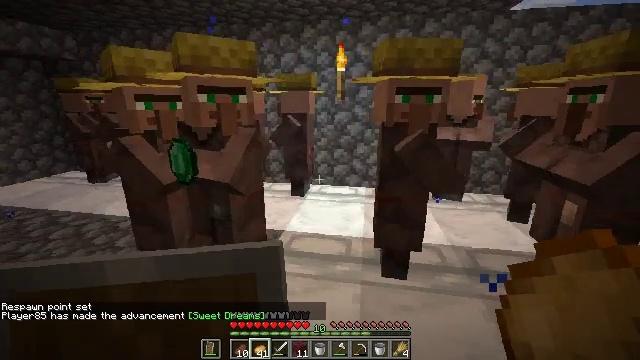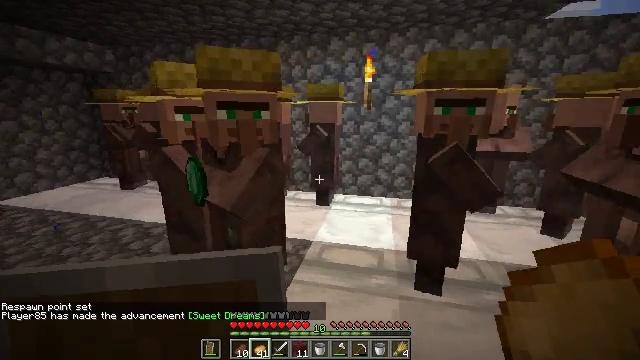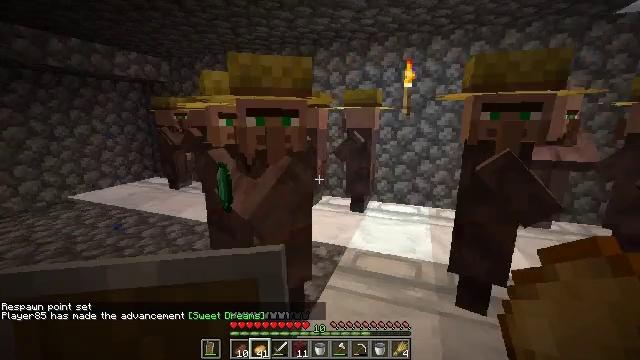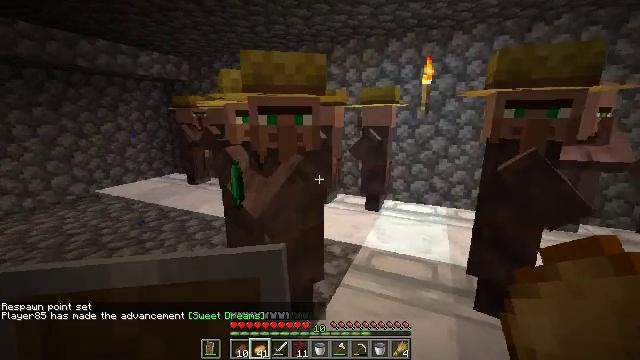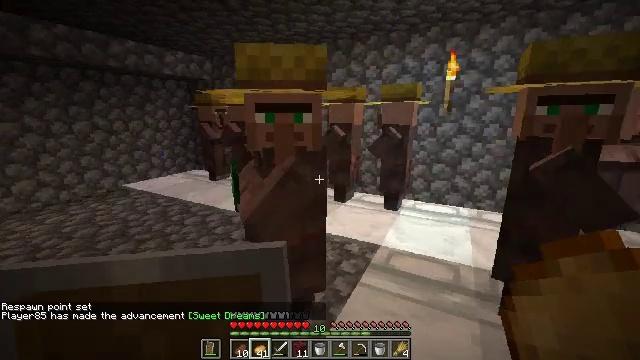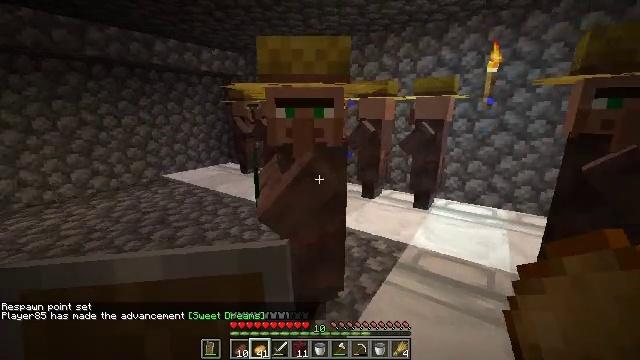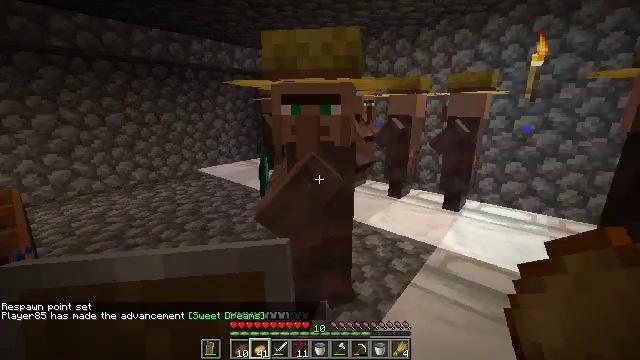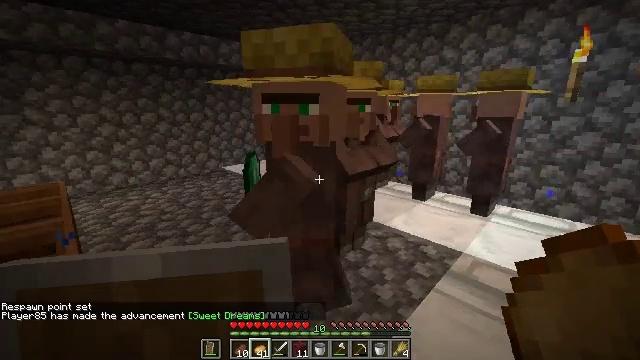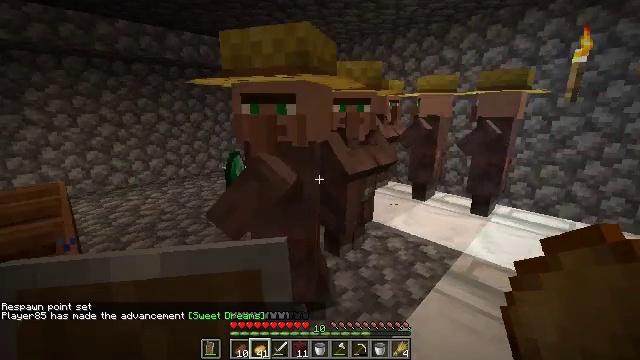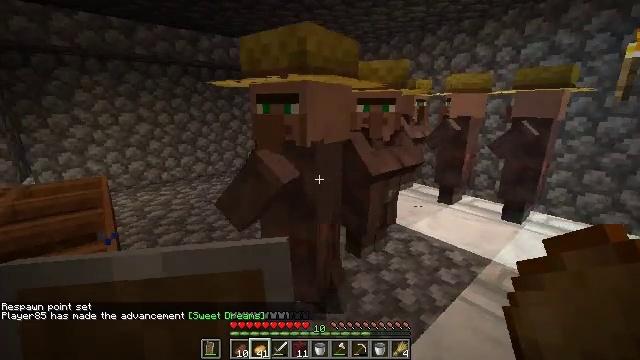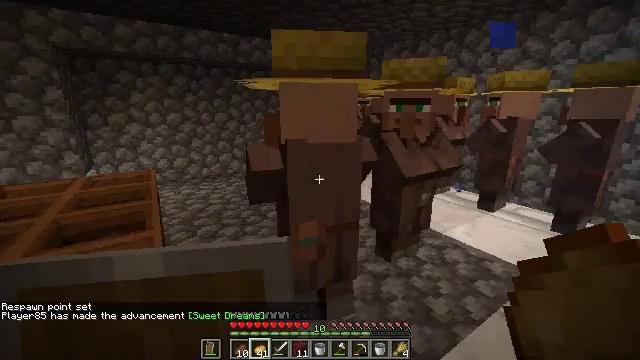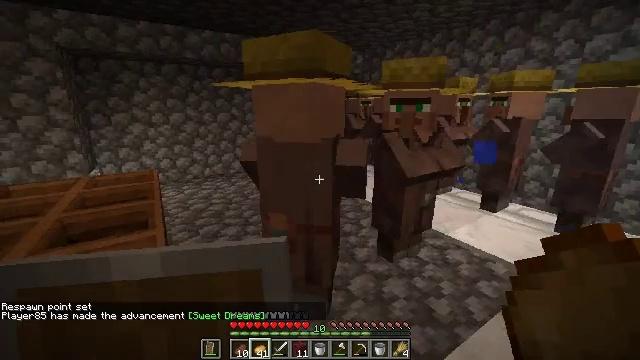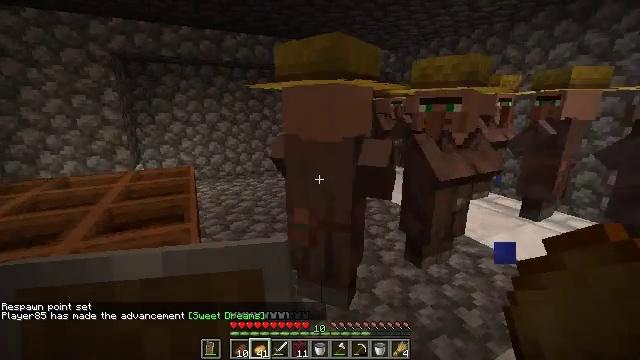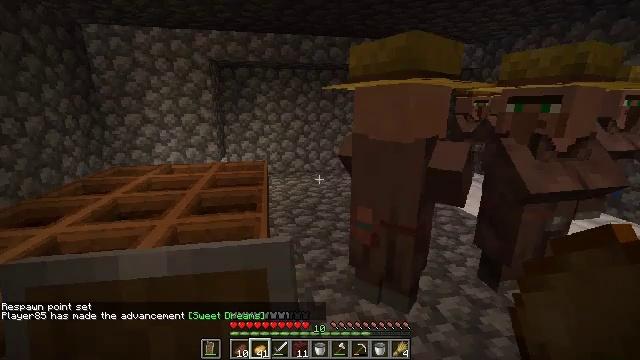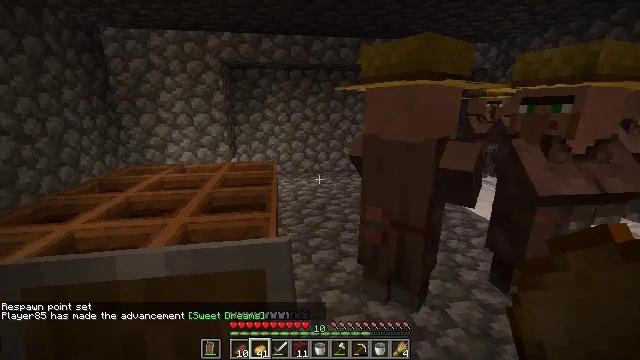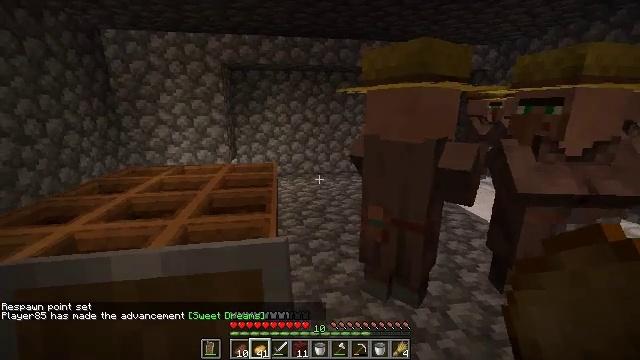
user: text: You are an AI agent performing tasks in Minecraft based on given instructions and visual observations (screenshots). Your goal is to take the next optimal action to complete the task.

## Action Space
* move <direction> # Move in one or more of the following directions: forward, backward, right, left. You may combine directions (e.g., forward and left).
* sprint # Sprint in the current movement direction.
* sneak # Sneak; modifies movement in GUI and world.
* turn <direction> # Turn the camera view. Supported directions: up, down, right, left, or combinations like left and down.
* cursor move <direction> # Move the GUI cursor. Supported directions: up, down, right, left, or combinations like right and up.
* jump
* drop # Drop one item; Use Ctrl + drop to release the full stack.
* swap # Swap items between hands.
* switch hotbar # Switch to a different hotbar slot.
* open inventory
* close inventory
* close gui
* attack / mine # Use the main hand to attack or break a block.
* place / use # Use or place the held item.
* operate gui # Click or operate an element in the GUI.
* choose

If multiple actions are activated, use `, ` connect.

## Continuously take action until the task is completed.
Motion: motion action
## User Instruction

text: Interact with the crafting table to obtain an emerald.
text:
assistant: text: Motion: turn left and up
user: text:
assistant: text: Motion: turn left and up
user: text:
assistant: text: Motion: turn left
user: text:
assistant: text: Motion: turn left
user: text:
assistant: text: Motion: turn left and down
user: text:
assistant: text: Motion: turn left
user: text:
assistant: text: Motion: turn left
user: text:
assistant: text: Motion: no_op
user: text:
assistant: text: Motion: turn left
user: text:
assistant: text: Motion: turn left
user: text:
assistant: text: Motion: no_op
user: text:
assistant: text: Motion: turn left
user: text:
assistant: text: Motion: turn left
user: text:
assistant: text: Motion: turn left
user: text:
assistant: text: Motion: no_op
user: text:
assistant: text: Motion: turn right and up
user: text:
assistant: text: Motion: turn right and up
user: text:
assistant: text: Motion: turn right
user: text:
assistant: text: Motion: turn right
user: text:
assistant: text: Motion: turn right and up
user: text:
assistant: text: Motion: turn right
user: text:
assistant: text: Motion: no_op
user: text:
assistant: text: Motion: use / place
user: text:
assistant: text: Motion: use / place
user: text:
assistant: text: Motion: no_op
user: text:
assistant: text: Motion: no_op
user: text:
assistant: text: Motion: no_op
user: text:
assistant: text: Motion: no_op
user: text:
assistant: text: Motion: no_op
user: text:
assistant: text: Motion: no_op